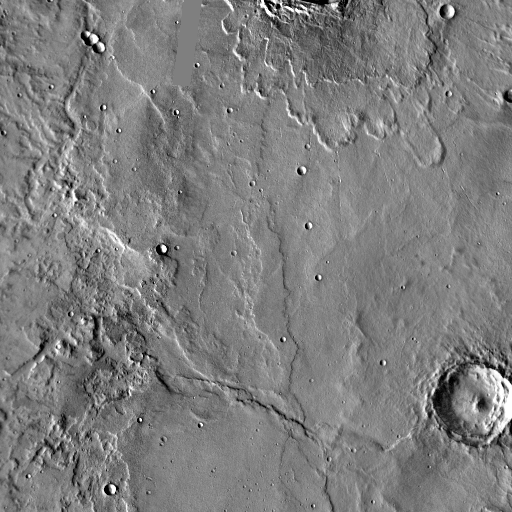
Crater classes present: Background, Other, Layered